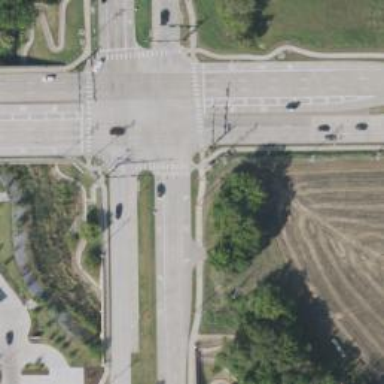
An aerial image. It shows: Primary highway with separate sidewalk.